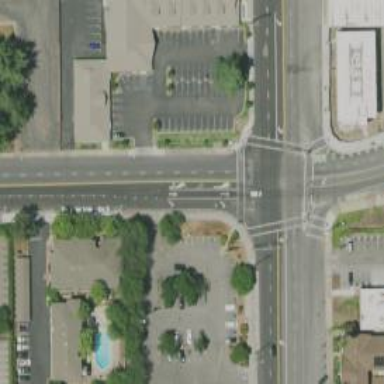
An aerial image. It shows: Solid stop line on the road.